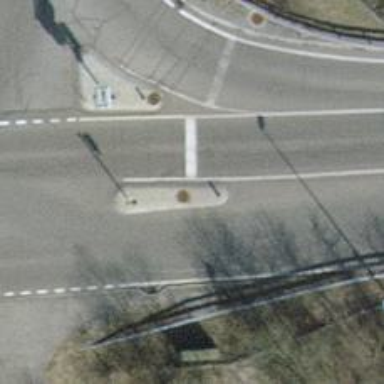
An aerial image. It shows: Road with traffic signals.